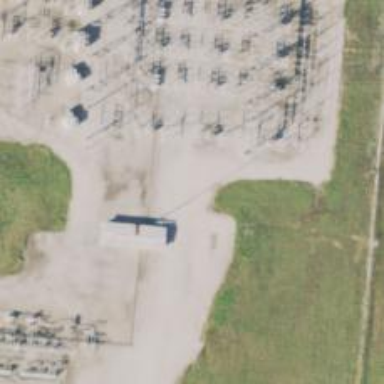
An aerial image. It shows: Switch used for power control.